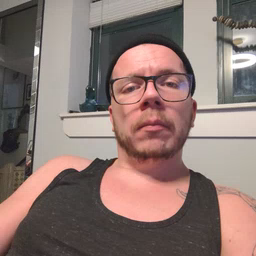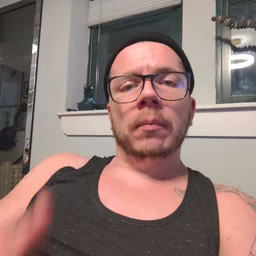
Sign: pizza